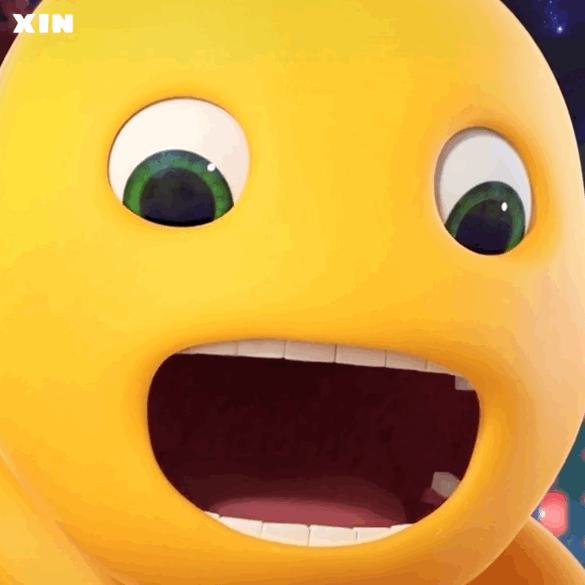
Label: nailong